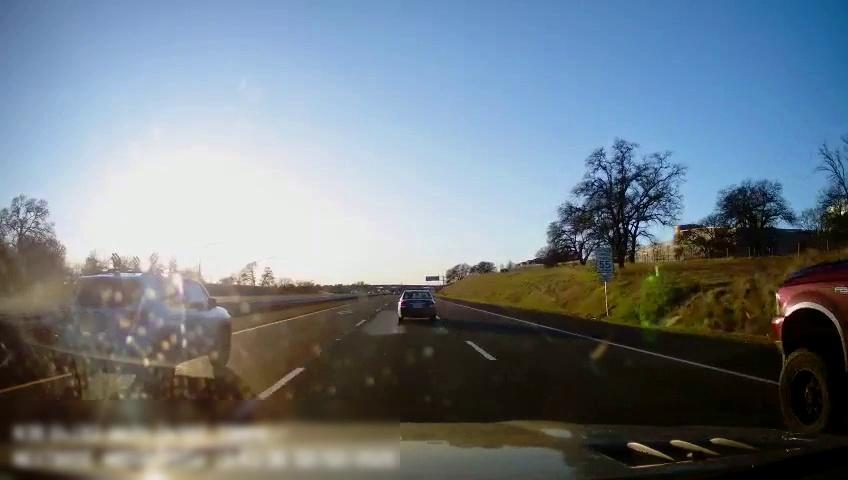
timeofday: Day
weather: Cloudy
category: Drivable Space
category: Vehicles | Car
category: Vehicles | Truck
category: Vehicles | SUV
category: Lanes | Alternate Lane
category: Lanes | Current Lane
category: Lanes | Current Lane
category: Lanes | Alternate Lane
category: Traffic | Signs